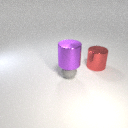
small gray rubber sphere below large purple metal cylinder